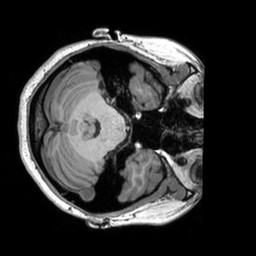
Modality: T1w
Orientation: axial
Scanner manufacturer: siemens
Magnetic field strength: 3 T
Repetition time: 2.53 s
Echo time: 0.00298 s